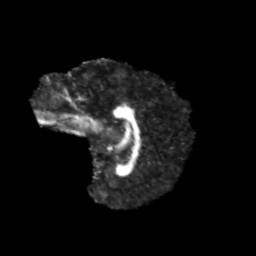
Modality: FA
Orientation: sagittal
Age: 12
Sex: female
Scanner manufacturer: siemens
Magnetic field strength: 3 T
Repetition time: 3.8 s
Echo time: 0.07 s